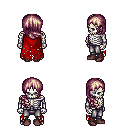
a pixel art fantasy rpg character, male body template, skeleton, red tattered cape, metal pants, white blonde right-swept hairstyle, maroon shoes, four views (front, back, left, right), 2x2 character sprite sheet, small pixel art, hard edges, no anti-aliasing